Field crop: maize
Growth stage: 2
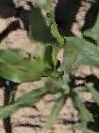
Species: maize